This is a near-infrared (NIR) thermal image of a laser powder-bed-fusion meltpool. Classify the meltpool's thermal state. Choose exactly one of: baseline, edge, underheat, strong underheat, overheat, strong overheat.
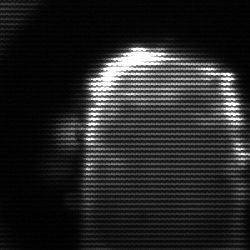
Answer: baseline